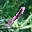
Label: 1